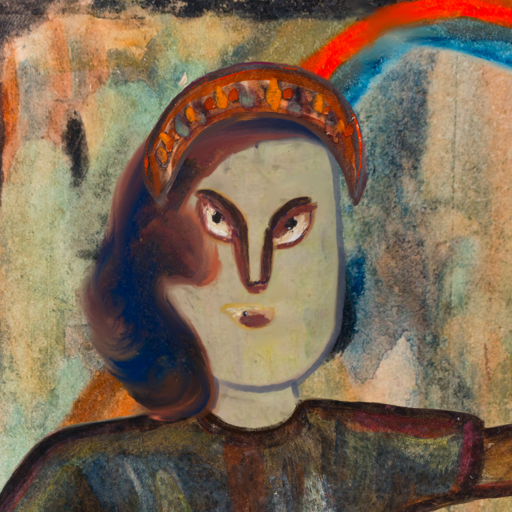
Background: Childish, Head And Neck Front: Hill_Girl, Face Front: After_Raid, Bust: Mosgoul, Hair Front: Mother_And_Son_Son, Head Accessory: Hypocrite, Second Necklace: Blank, Necklace: Blank, Baby: Blank